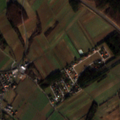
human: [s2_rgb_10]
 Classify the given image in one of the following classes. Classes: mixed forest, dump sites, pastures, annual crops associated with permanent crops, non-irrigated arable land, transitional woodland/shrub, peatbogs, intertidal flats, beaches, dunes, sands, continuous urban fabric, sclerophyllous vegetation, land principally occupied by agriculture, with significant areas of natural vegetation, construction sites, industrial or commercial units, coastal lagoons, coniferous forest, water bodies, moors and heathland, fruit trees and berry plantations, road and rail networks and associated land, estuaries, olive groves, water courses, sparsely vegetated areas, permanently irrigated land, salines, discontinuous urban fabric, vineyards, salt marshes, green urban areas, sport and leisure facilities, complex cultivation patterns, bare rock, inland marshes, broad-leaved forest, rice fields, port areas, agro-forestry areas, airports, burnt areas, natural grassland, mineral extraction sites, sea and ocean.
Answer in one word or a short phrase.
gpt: discontinuous urban fabric, non-irrigated arable land, land principally occupied by agriculture, with significant areas of natural vegetation, broad-leaved forest, mixed forest